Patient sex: M
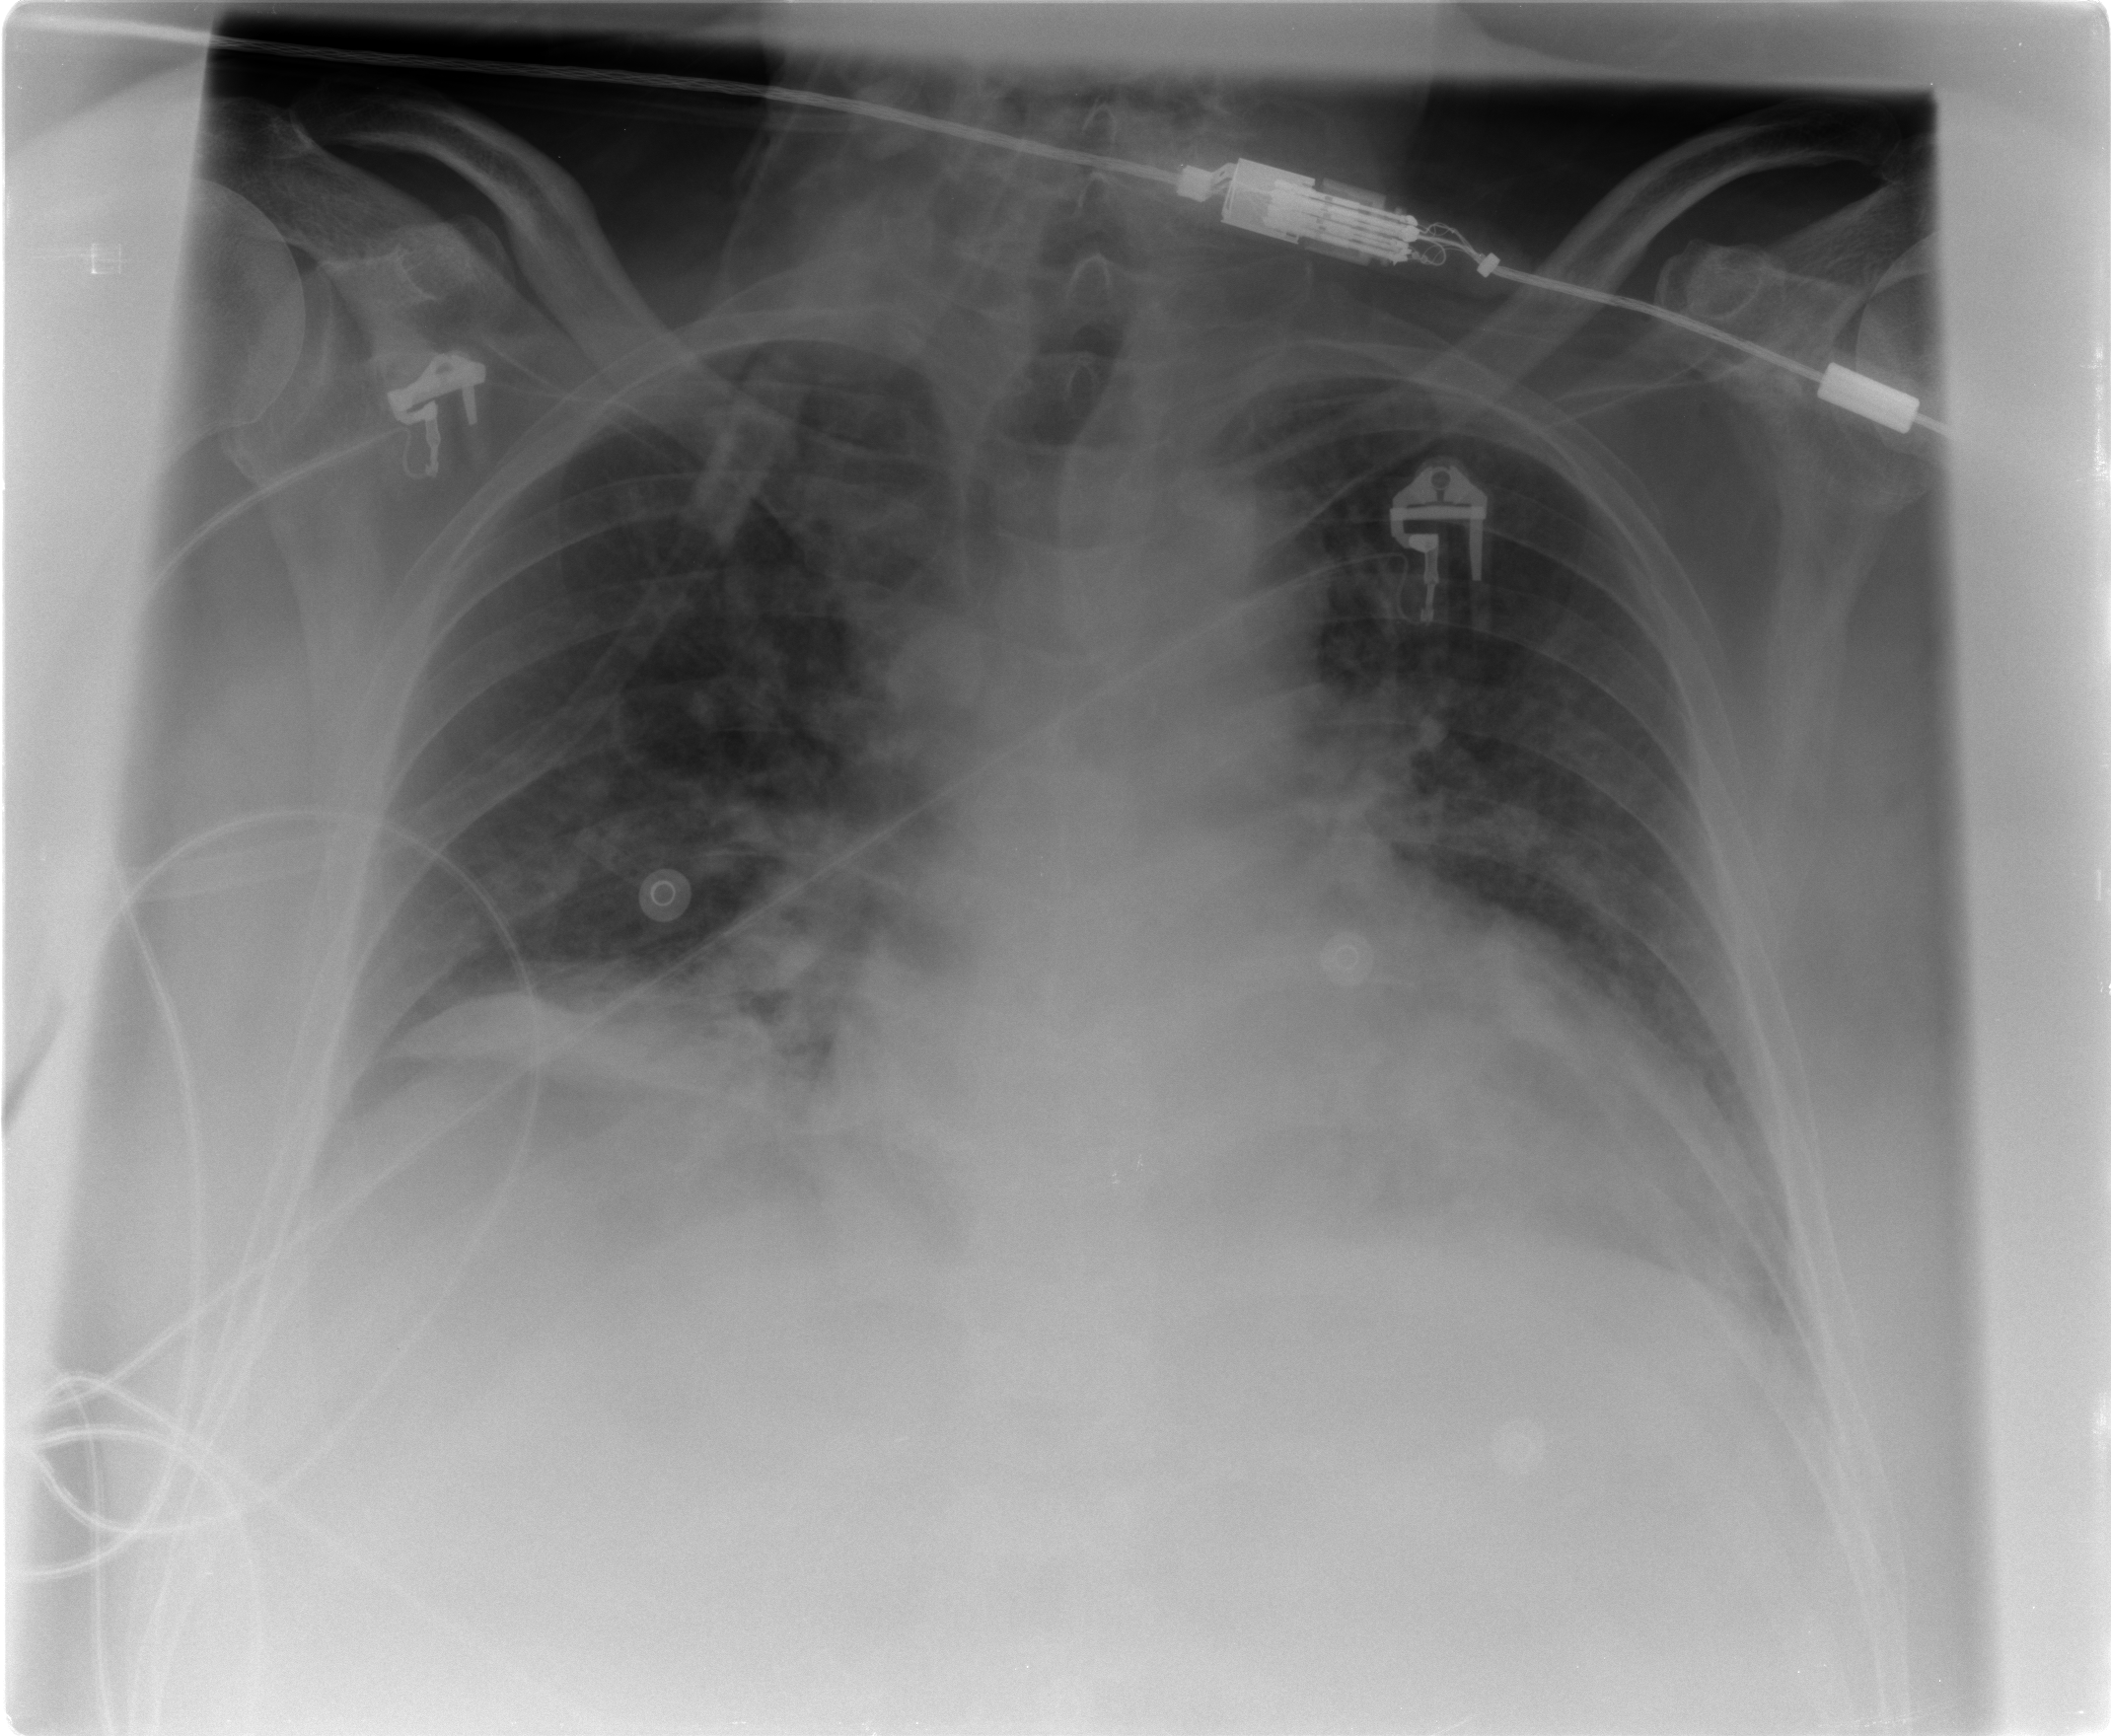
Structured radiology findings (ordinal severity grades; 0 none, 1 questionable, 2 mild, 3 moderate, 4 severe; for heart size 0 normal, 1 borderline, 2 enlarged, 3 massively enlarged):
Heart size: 2
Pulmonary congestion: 2
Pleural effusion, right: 2
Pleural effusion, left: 1
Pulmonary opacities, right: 0
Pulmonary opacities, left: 2
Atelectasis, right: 2
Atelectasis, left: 2